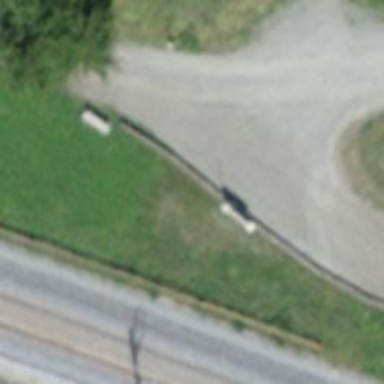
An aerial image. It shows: Brown bench in the vicinity.